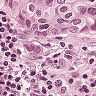
Metastatic tissue present: yes